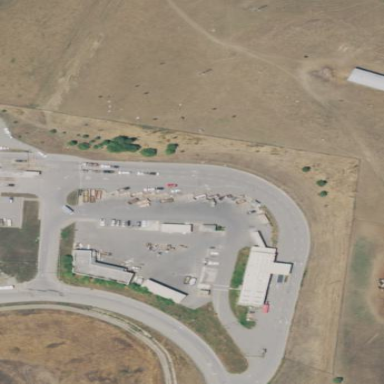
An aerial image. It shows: Industrial area designated for recycling. This recycling center specializes in scrap metal recycling.